Question: I'm using constraintsWithVisualFormat in addConstraint to create custom header but I got:

Please help :(
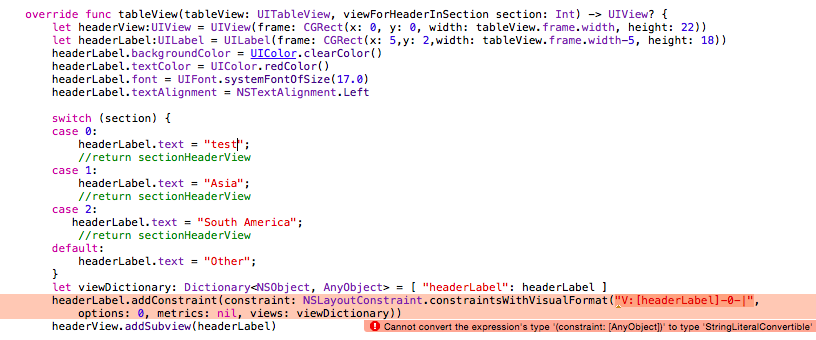
Answer: Try
'headerLabel.addConstraints(NSLayoutConstraint.constraintsWithVisualFormat("V:[headerLabel]-0-|", options: 0, metrics: nil, views: viewDictionary))'
Instead.
'addConstraint()' takes only 1 constraint, but 'NSLayoutConstraints.constraintsWithVisualFormat()' returns an array of constraints.